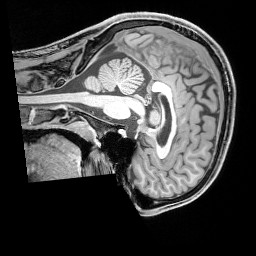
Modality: T1w
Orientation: sagittal
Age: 26
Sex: male
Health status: healthy
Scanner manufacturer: siemens
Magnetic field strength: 3 T
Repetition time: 1.65 s
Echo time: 0.00182 s